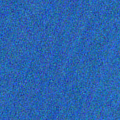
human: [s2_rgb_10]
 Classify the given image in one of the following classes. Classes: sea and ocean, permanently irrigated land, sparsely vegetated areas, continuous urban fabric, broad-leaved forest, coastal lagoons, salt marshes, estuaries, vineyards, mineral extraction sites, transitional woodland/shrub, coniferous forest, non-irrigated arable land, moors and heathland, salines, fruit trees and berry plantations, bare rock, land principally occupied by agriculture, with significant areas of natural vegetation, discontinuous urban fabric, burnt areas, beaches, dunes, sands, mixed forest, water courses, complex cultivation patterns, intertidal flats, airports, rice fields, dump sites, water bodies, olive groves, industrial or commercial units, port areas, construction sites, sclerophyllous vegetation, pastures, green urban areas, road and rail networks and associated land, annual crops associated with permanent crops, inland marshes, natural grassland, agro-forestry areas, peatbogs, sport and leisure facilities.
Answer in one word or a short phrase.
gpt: sea and ocean